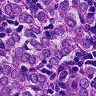
Metastatic tissue present: yes